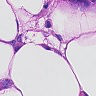
Metastatic tissue present: yes